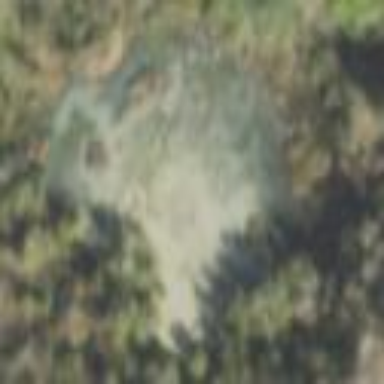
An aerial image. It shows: Marsh wetland.